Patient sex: M
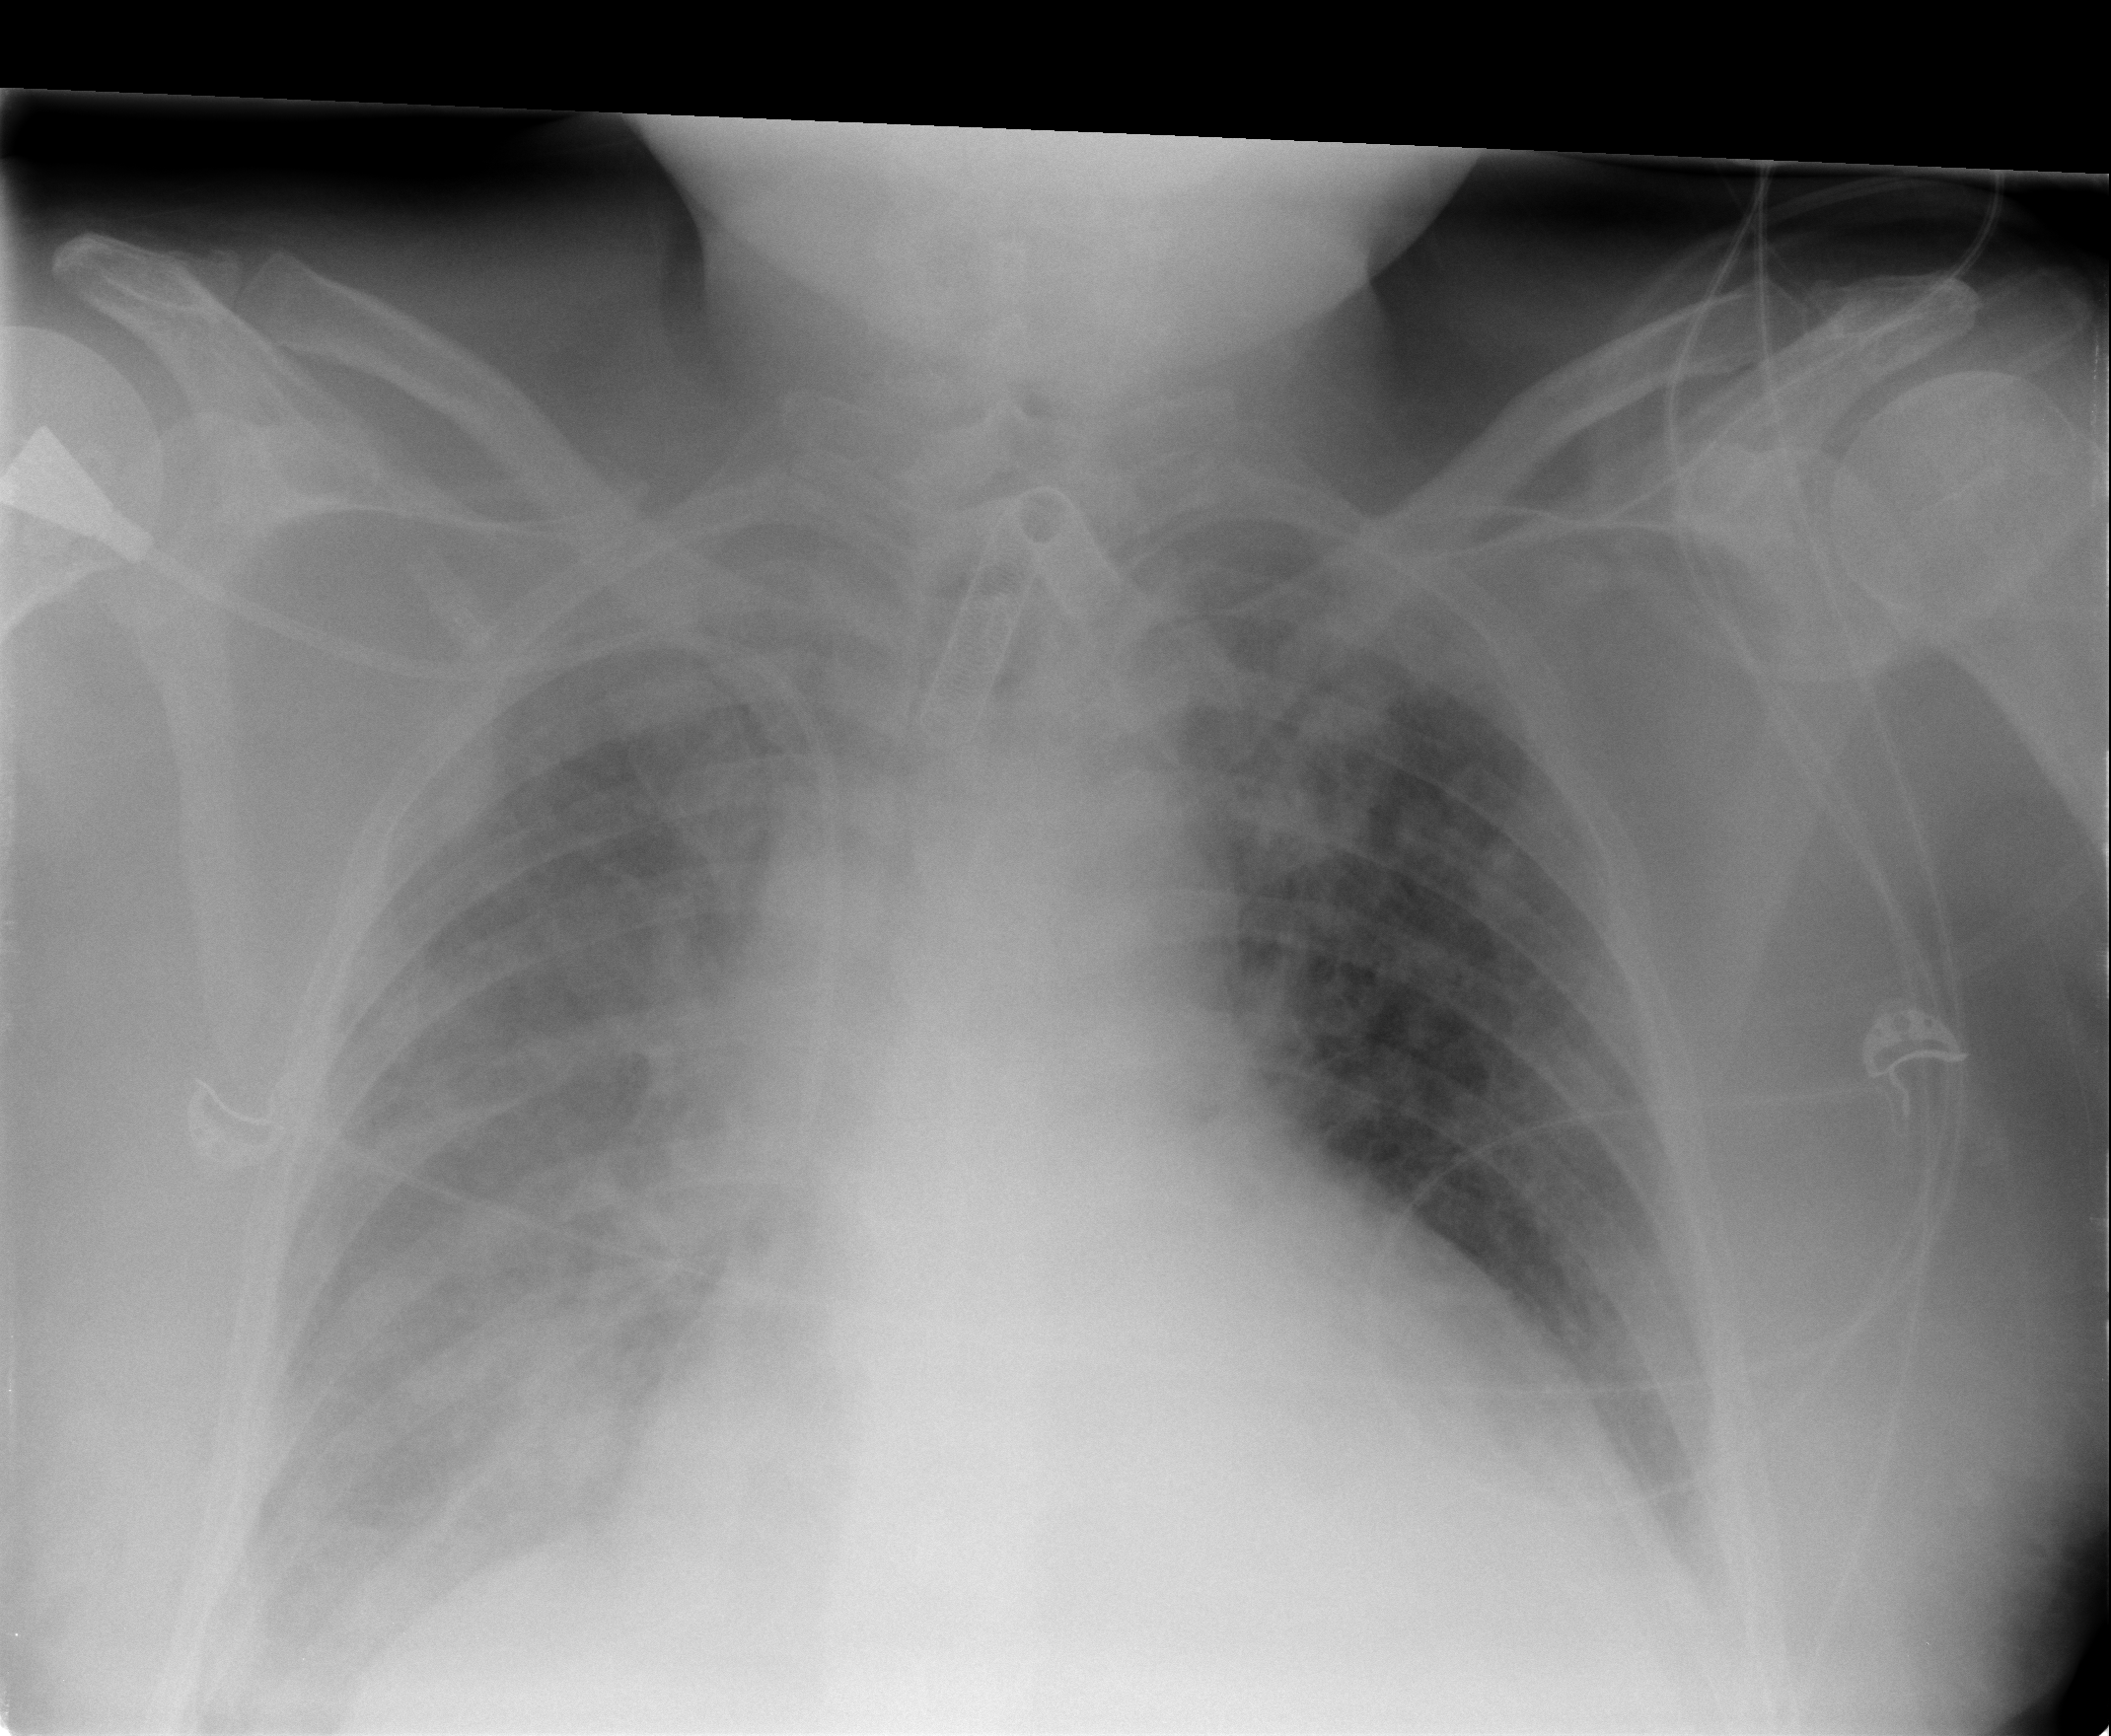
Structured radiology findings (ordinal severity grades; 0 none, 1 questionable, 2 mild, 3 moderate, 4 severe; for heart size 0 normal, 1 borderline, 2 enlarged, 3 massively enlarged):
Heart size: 2
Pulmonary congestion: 3
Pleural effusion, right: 3
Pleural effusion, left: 2
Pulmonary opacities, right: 2
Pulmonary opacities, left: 1
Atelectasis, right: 3
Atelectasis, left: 2